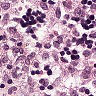
Metastatic tissue present: no